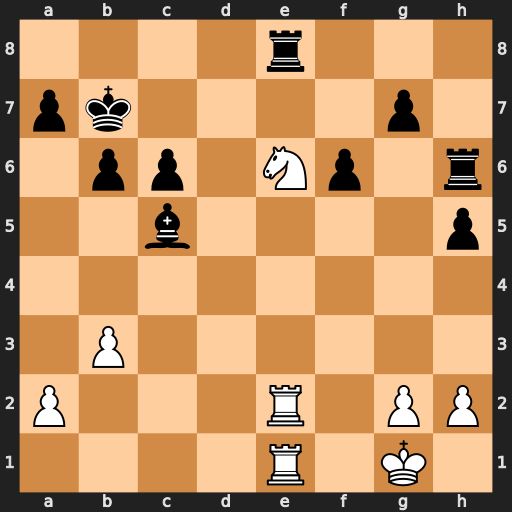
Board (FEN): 4r3/pk4p1/1pp1Np1r/2b4p/8/1P6/P3R1PP/4R1K1
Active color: w
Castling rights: -
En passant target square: -
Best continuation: Nxc5+ bxc5 Rxe8